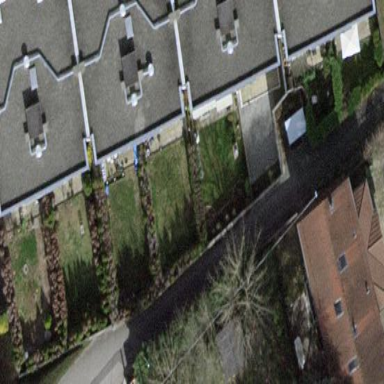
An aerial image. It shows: Garden enclosed by fence.